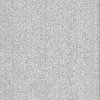
Atmospheric dust classification: dusty